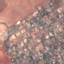
Land use / land cover: Residential